Question:
I'm new to front end design.
made a code like this.
'''
<div id="header">
header
</div>
<div id="content">
content
</div>
<div id="sidebar">
in here will be login module
</div>
'''
how can the sidebar will be trespassing area like the pic?
any good solution?
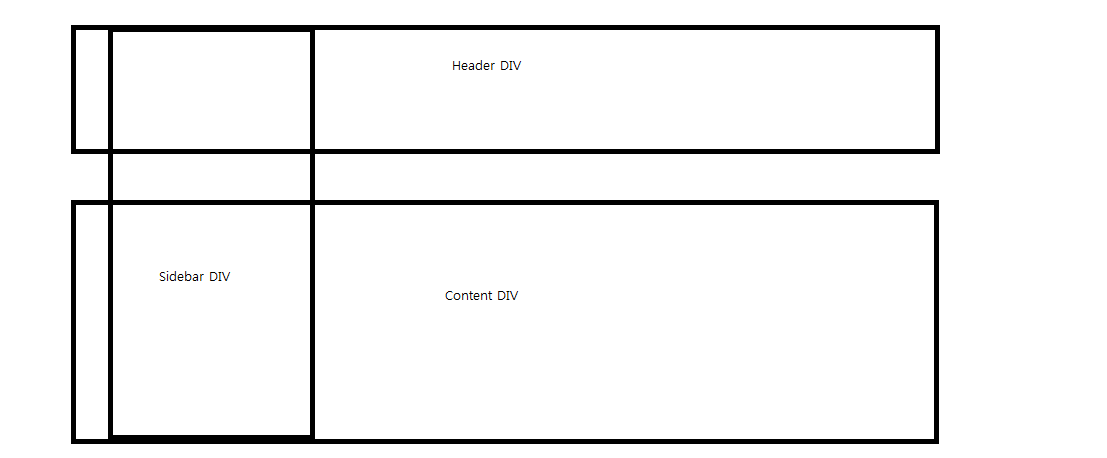
Answer: Of course it's possible. Anything is possible with CSS ;)
You have to learn to use the 'position' property and 'float'.
<URL>
'''
#wrap{
width:100%;
margin:0 auto;
}
#header{
width:100%;
height:50px;
background:orange;
}
#content{
width:100%;
height:500px;
background:green;
float:;
}
#sidebar{
width:25%;
height:550px;
background:red;
float:left;
position:relative;
bottom:550px;
left:20px;
}
'''